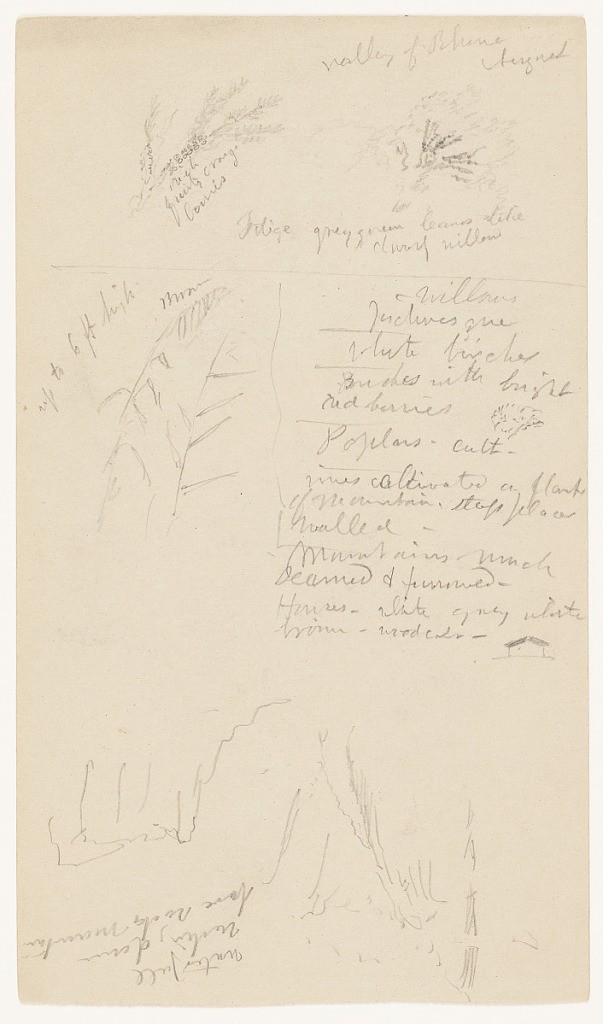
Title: Botanical Sketches and Waterfall, Rhone Valley, Switzerland
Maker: Frederic Edwin Church, American, 1826–1900
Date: August 25-28, 1868
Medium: Graphite on tan wove paper; verso: graphite
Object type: Drawing
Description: Botanical and landscape sketches showing the branches of a bush with orange berries at upper left, two stalks of a reed-like plant at center left, and along the lower margin and oppositely oriented, a view of a waterfall over a bare, rocky mountain is included.

Verso: Architecture sketches showing, in the upper portion, a pyramidal roof with a tall chimney, and a house with three chimneys, exterior stairs, and vegetation around its base. Below these, at center, a castle with a tall, round tower is shown perched atop a hill. A partial figure study of a woman wearing a hat is visible to the left. Along the lower portion, a view of the town of Saxon in the Rhone Valley, Switzerland, is visible. A castle sits atop a prominence at right while the town spreads across the valley floor below it.